Interaction volume radius: 10 \u00c5
Interaction volume height: 25 \u00c5
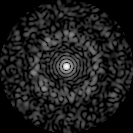
Disorder parameter: 0.843